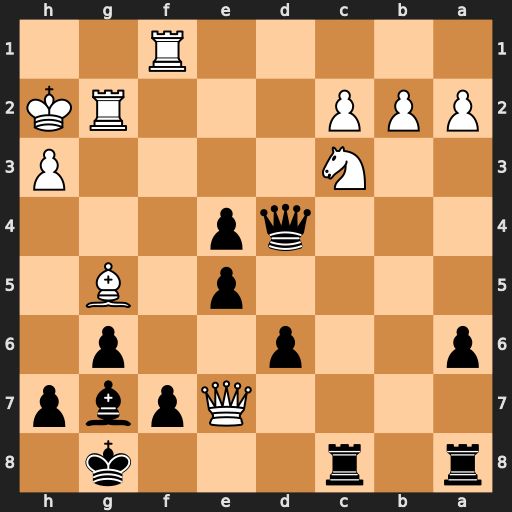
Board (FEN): r1r3k1/4Qpbp/p2p2p1/4p1B1/3qp3/2N4P/PPP3RK/5R2
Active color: b
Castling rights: -
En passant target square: -
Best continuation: Ra7 Nd5 Rxe7